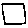
Label: square